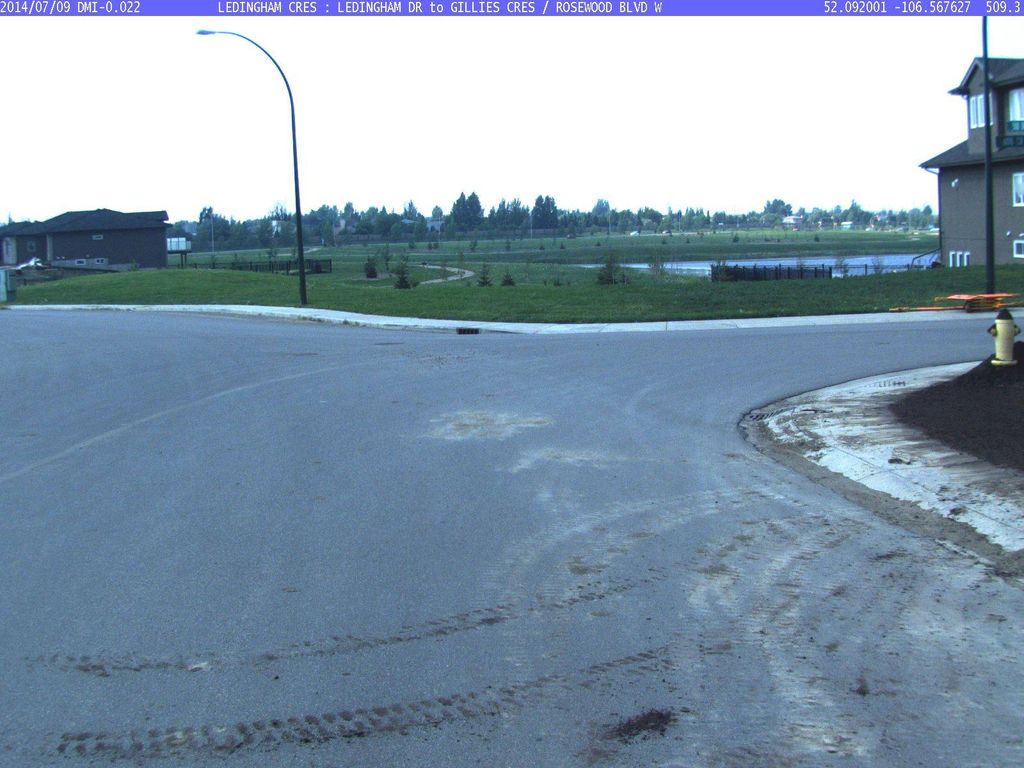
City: saskatoon